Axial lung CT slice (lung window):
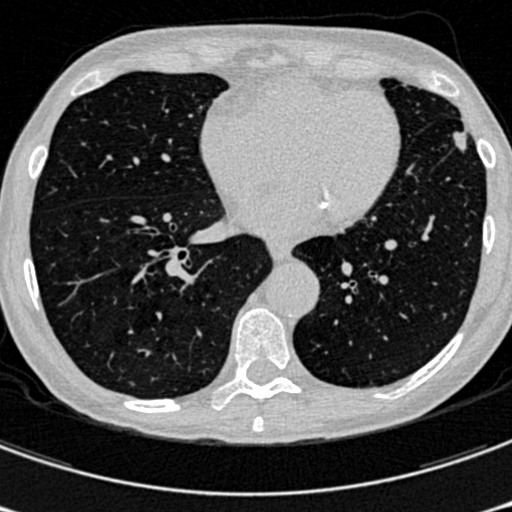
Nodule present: no